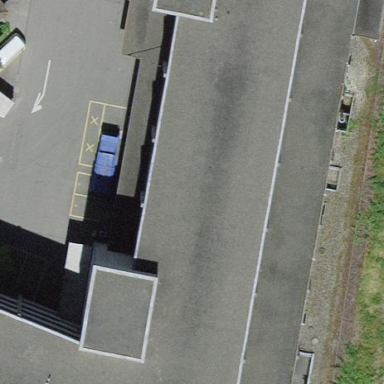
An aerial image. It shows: View of roof of building.